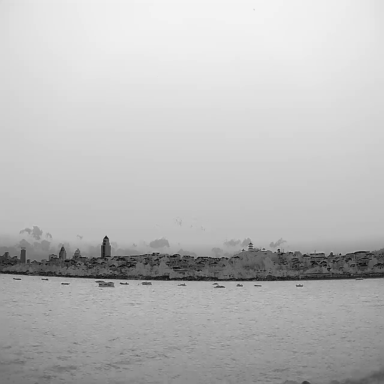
There are ten bulk_carriers in the infrared image.